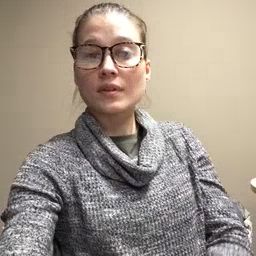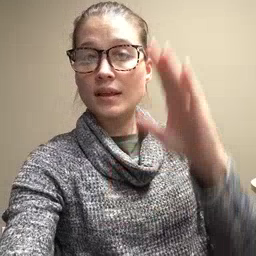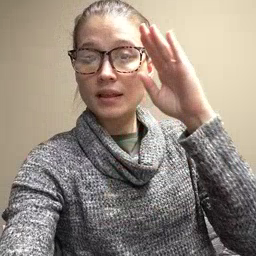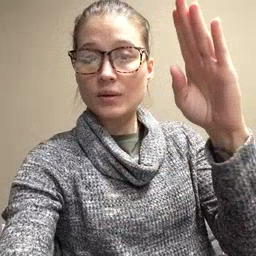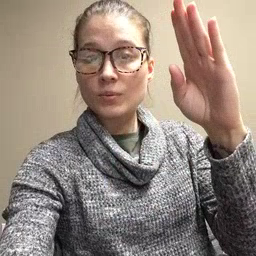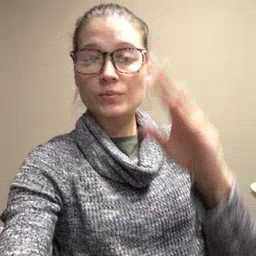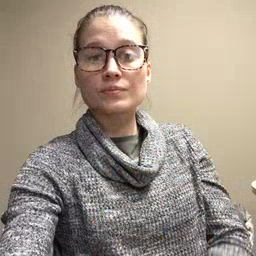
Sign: hello